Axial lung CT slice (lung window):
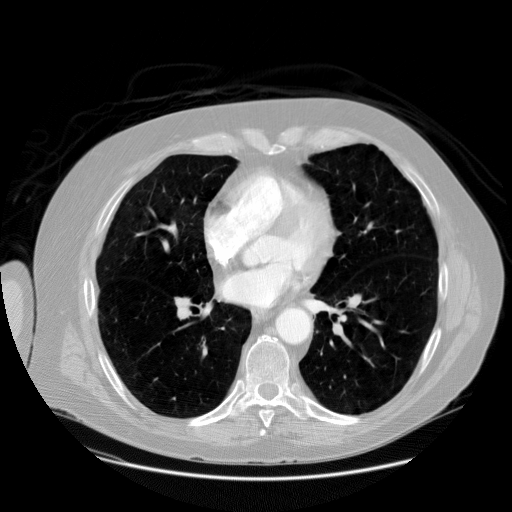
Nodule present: no